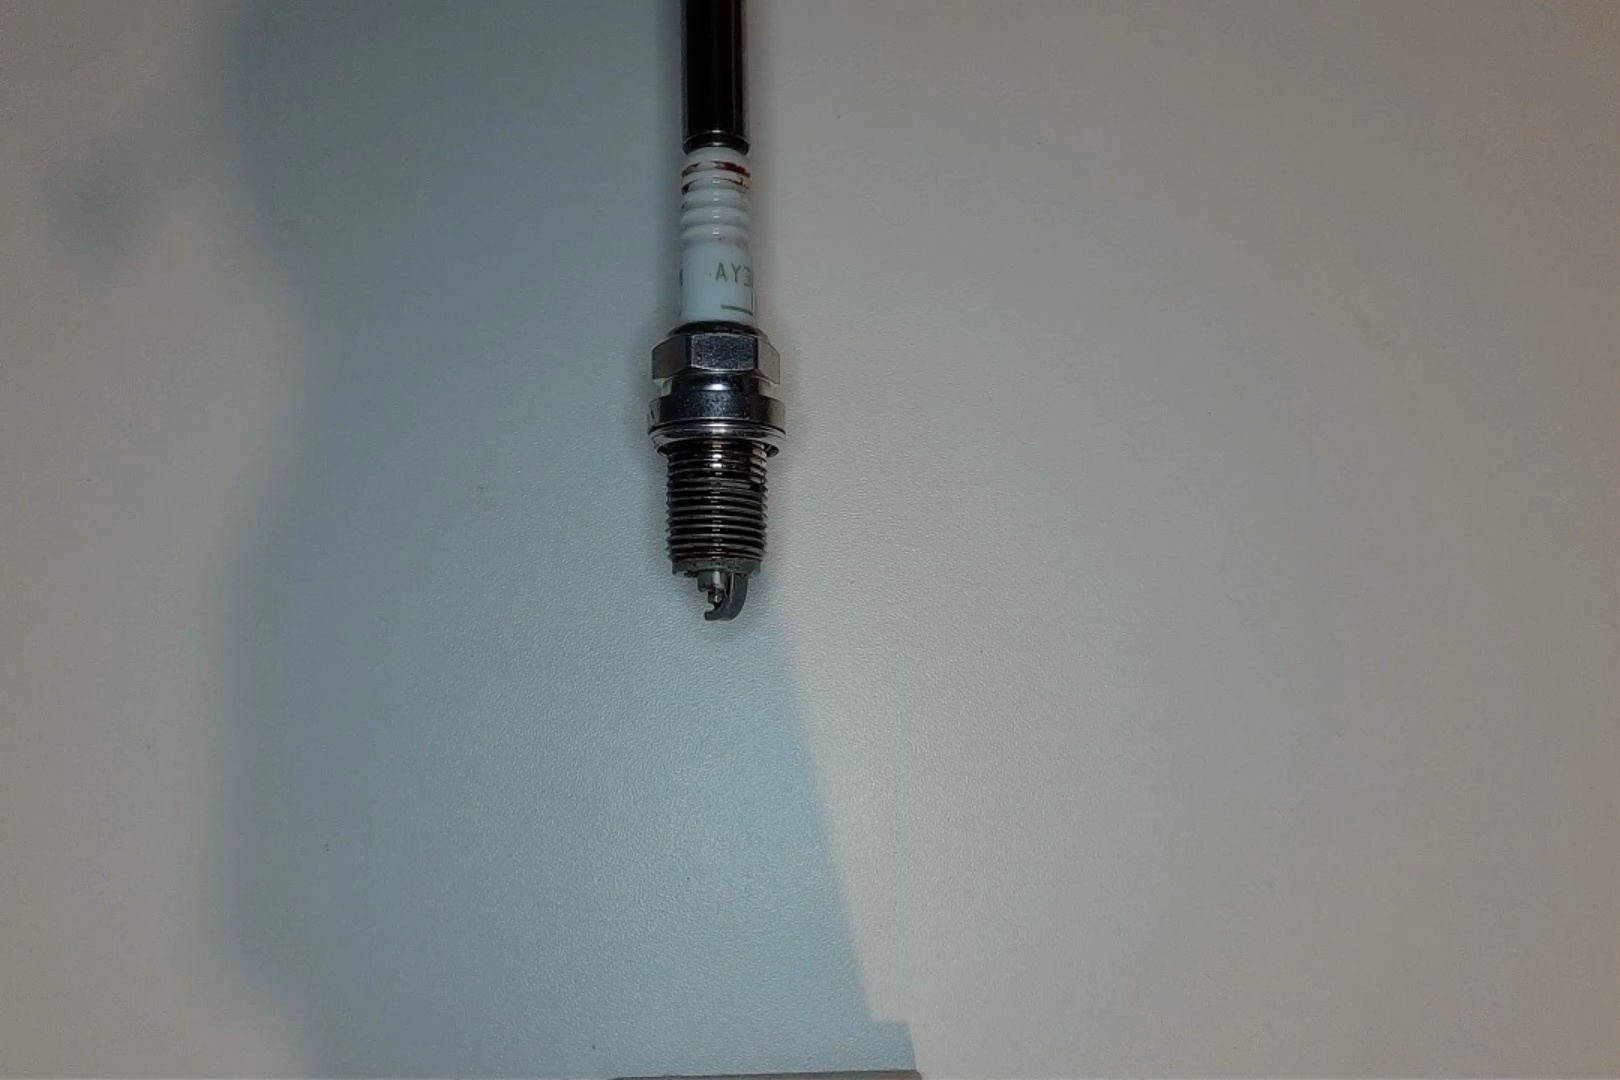
Label: anomaly